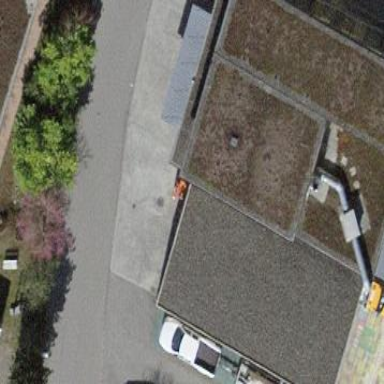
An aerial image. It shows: Industrial building.